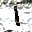
Label: 1